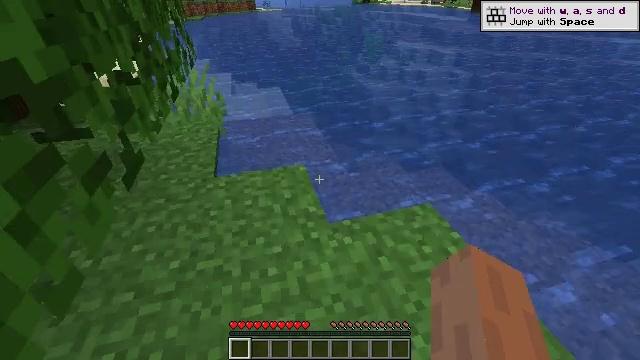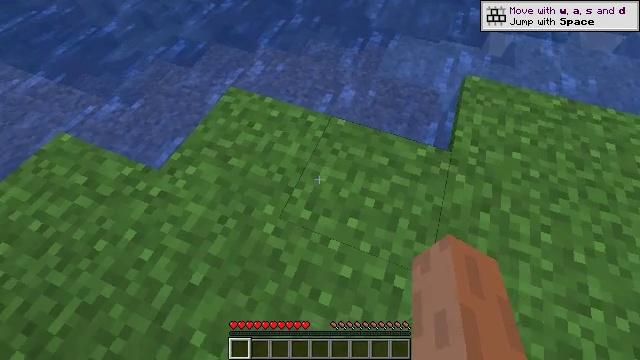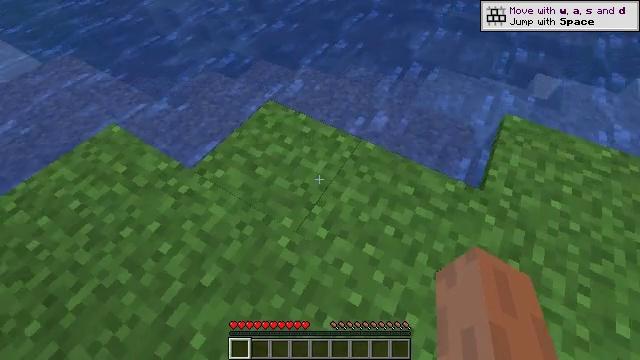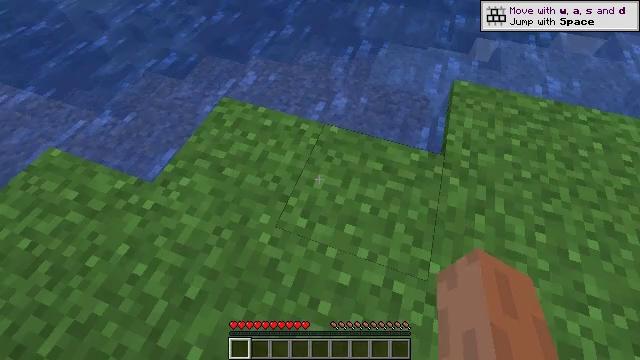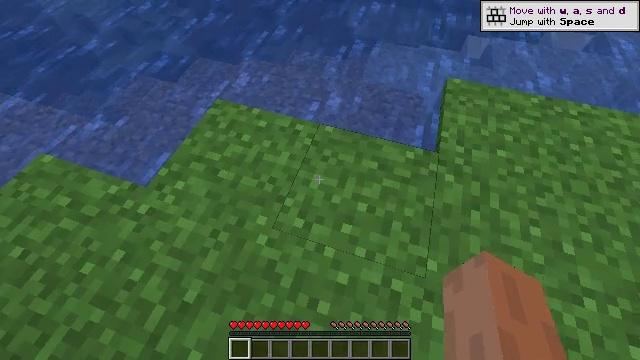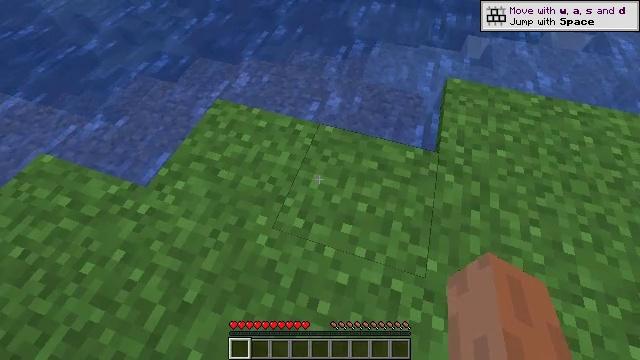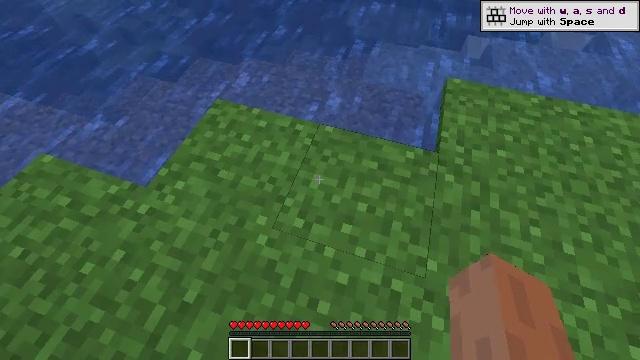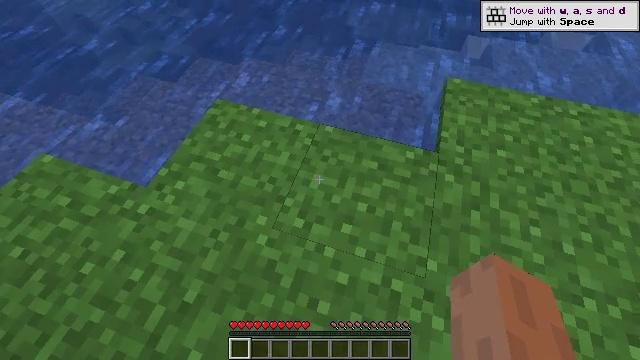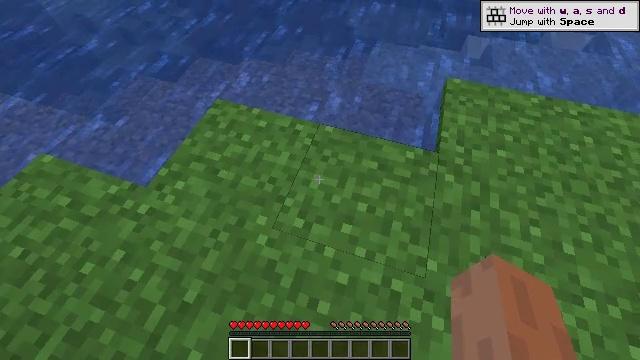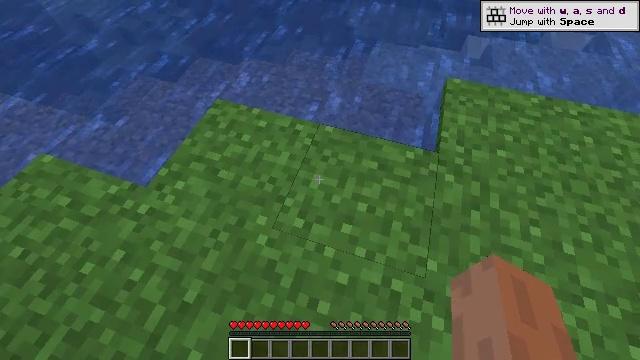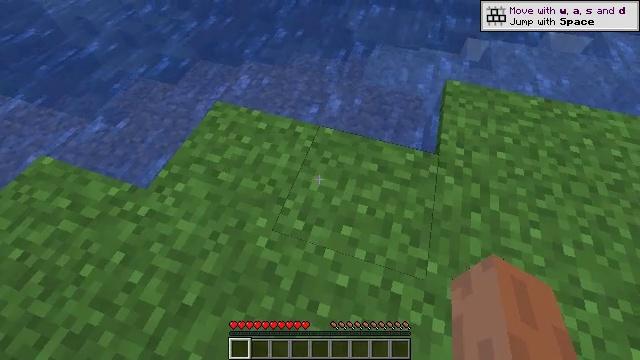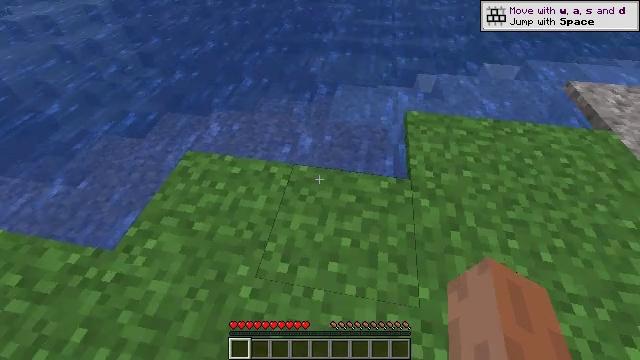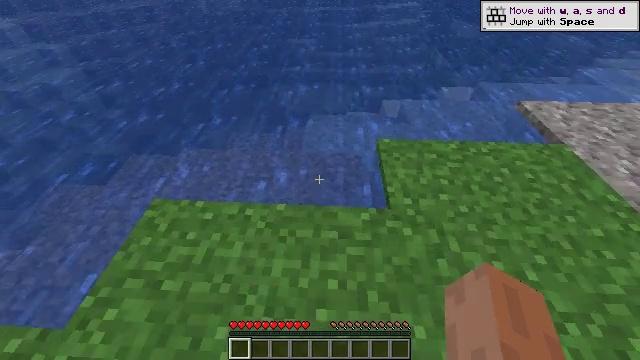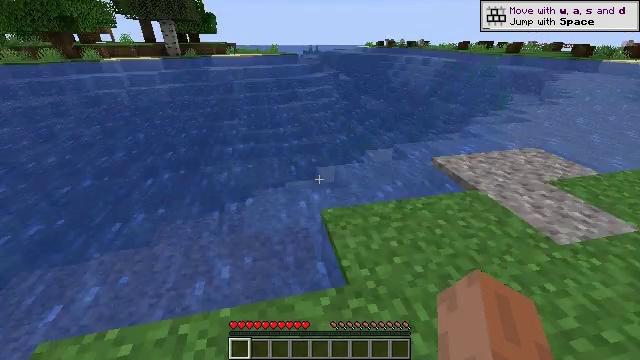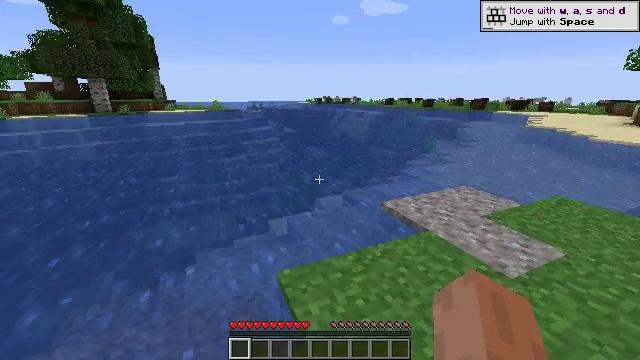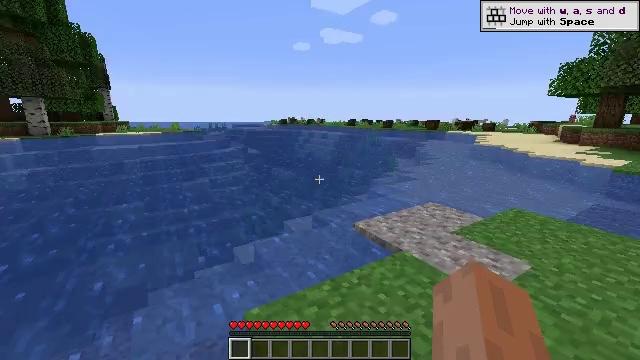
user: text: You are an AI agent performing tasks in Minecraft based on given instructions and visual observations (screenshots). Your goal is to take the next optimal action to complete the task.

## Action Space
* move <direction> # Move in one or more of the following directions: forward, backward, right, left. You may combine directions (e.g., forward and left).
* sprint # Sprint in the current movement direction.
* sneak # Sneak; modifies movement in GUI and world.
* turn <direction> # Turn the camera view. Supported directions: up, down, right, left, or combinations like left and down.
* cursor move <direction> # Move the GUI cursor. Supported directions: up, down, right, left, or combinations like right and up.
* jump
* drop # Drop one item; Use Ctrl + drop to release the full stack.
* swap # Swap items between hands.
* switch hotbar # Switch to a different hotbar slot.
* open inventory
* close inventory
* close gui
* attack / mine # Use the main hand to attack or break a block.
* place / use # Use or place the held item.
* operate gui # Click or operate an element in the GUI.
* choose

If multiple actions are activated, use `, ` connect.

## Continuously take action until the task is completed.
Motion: motion action
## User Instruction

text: Collect the grass block using a shovel.
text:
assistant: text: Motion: turn right and down
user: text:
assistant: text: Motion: turn left and up
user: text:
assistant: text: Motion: turn right and down
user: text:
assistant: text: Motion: turn right
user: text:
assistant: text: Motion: no_op
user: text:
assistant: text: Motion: no_op
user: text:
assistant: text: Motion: no_op
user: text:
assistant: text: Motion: no_op
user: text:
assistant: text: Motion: no_op
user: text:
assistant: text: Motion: no_op
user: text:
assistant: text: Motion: move forward, turn right and up
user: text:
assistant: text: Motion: move forward, turn right and up
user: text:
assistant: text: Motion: move forward, turn right and up
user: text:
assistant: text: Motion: move forward, turn right and up
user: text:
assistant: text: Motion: move forward, turn right and up
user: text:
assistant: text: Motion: move forward, turn right and up
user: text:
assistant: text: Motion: move forward, turn right and up
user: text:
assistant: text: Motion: move forward, turn right and up
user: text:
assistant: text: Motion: move forward
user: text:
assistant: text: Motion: move forward
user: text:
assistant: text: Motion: move forward
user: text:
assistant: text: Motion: move forward
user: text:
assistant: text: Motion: move forward
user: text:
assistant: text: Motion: move forward
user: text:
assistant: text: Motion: move forward
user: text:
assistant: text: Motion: move forward
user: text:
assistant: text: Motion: move forward, turn right and up
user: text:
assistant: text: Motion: move forward, turn right
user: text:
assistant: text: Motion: move forward, turn right
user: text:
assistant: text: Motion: move forward, turn right